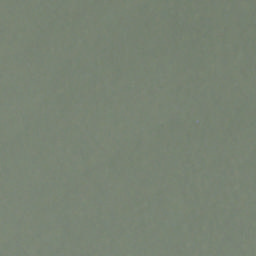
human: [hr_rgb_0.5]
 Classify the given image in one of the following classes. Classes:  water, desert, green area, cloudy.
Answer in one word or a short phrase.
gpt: cloudy